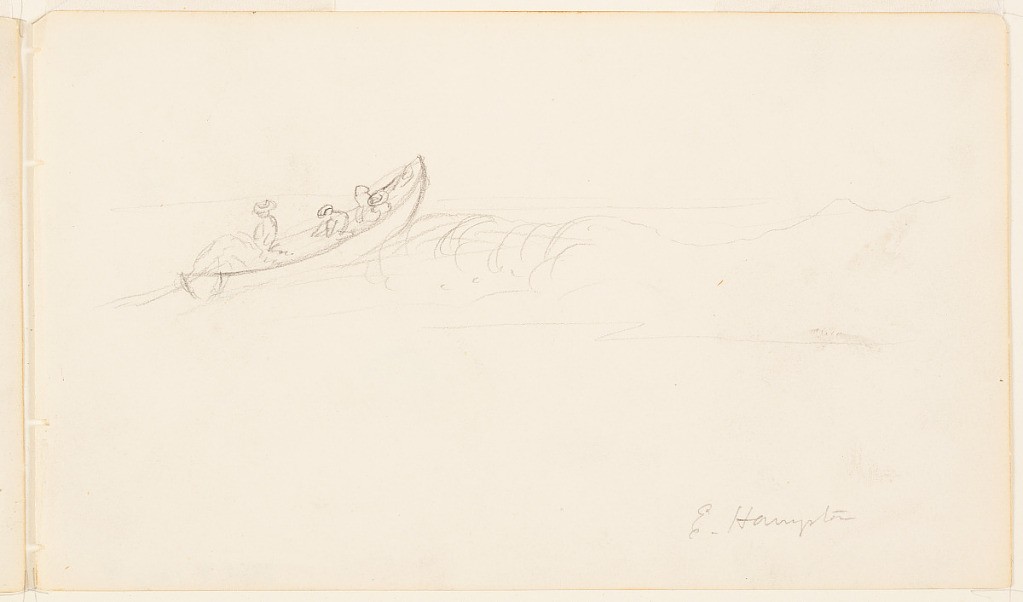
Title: Going out to Sea, East Hampton, New York
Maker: Frederic Edwin Church, American, 1826–1900
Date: July - August, 1858
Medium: Graphite on white wove paper
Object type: drawing
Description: Field sketch showing, at left, a view of three fisherman in a rowboat cresting a breaking wave as they go out to sea to fish. The curl and foam of the wave break are shown at center. In the back of the boat, a piled-up net is visible.